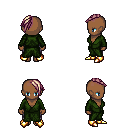
a pixel art fantasy rpg character, female body template, human, dark skin, green robe, metal pants, white blonde long mohawk hairstyle, gold boots, four views (front, back, left, right), 2x2 character sprite sheet, small pixel art, hard edges, no anti-aliasing